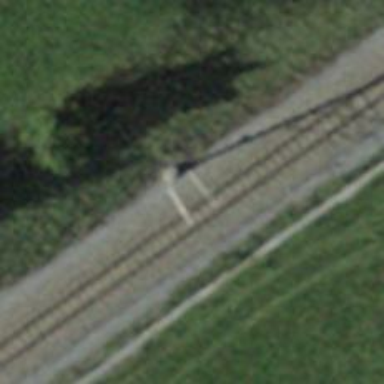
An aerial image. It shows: Power pole.